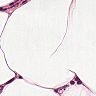
Metastatic tissue present: no